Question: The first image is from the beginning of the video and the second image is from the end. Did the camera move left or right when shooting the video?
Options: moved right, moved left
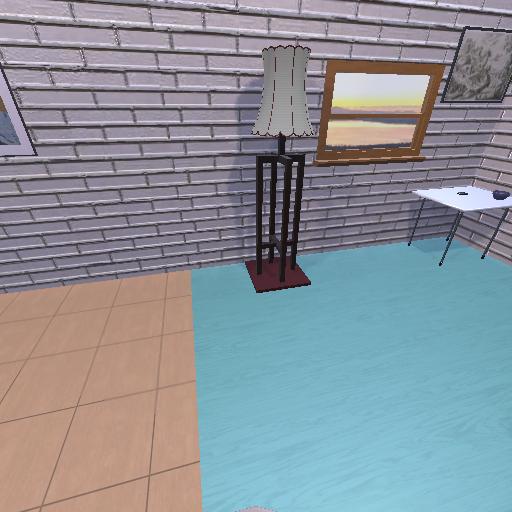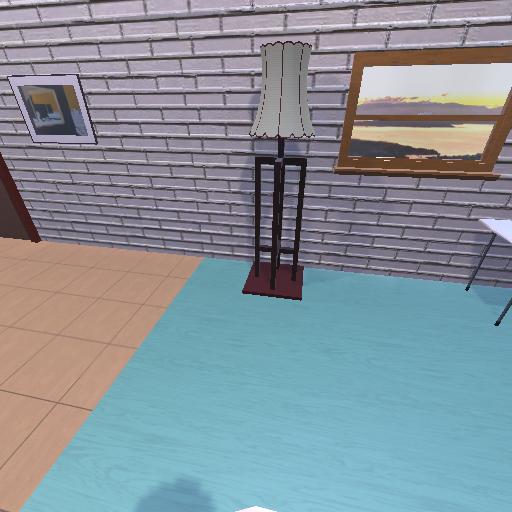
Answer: moved right